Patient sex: F
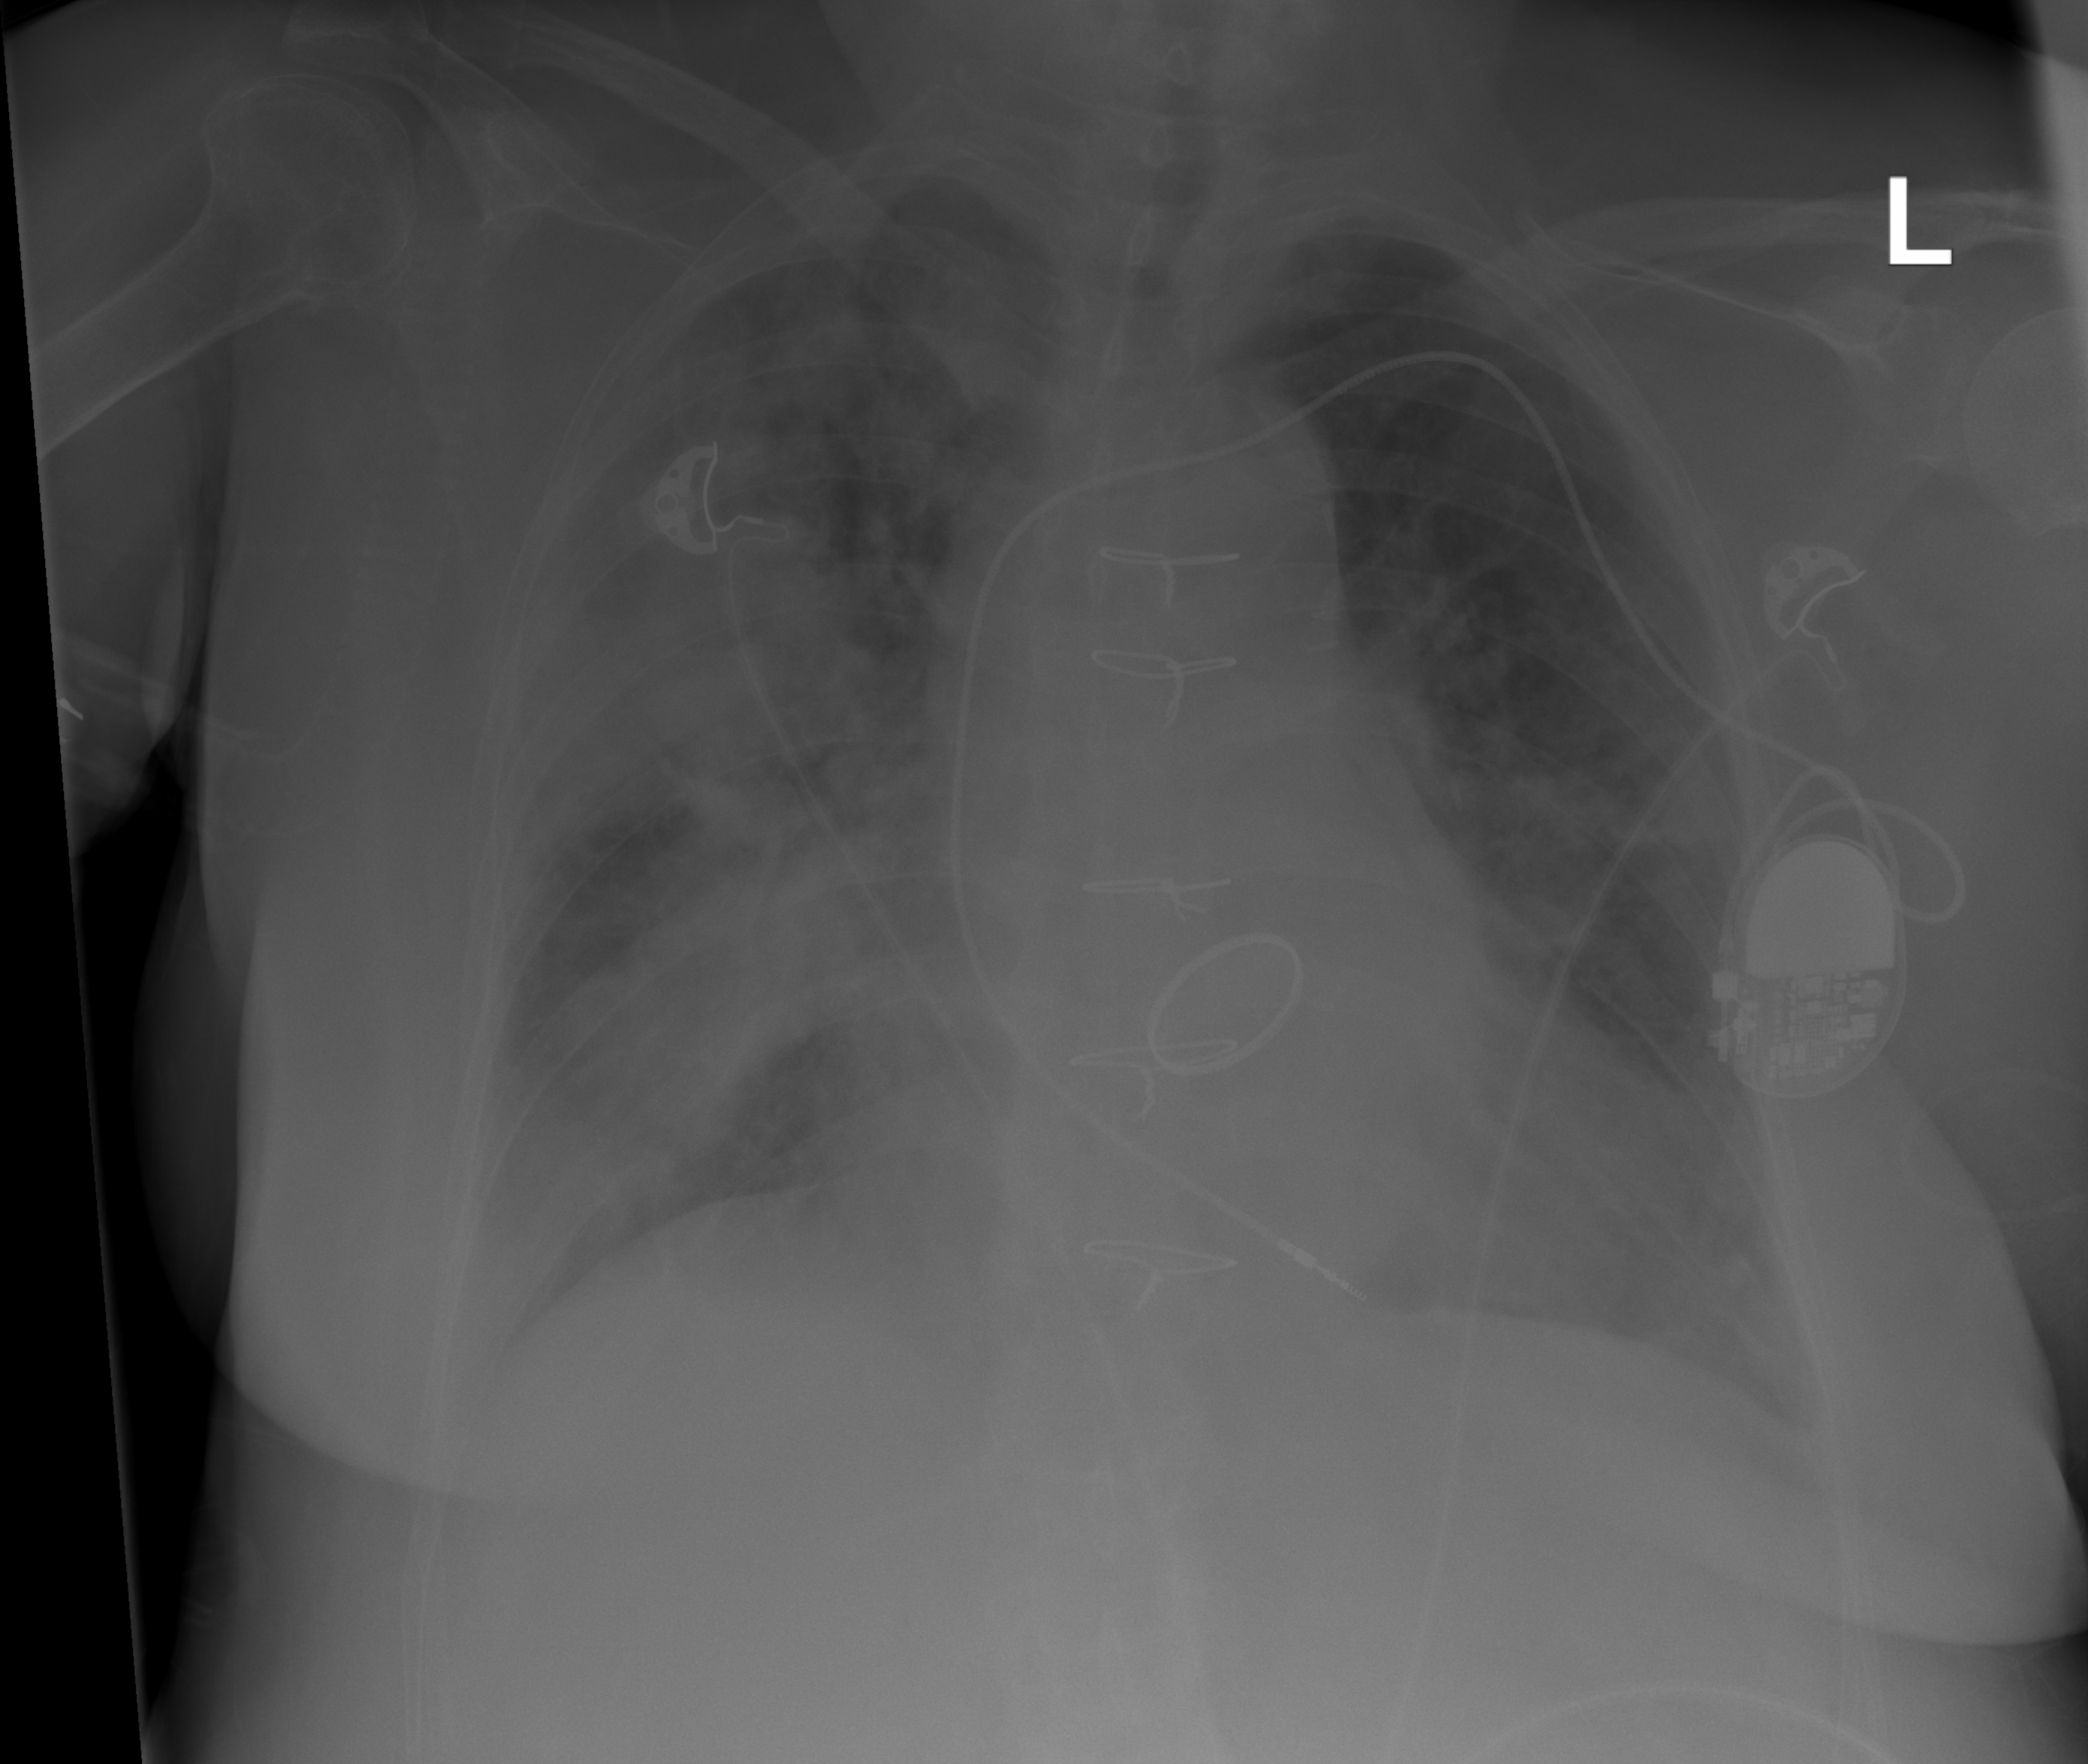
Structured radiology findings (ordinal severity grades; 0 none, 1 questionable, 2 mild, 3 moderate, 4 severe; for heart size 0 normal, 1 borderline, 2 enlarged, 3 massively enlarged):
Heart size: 2
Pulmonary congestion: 2
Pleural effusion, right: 2
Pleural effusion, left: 1
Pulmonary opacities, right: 2
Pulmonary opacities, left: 1
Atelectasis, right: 2
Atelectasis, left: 2